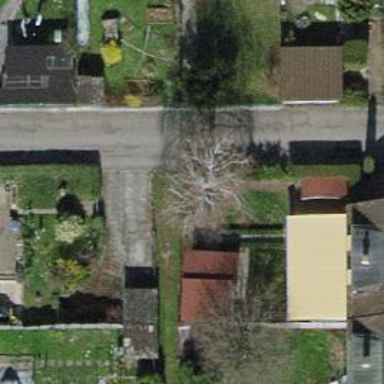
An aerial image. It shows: Asphalt road in living street.